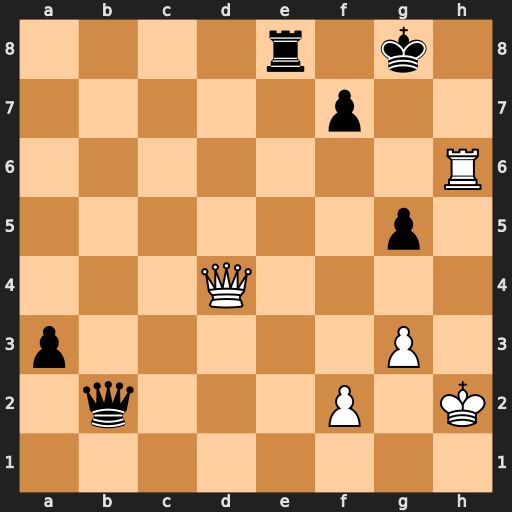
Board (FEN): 4r1k1/5p2/7R/6p1/3Q4/p5P1/1q3P1K/8
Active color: w
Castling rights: -
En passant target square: -
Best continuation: Rh8#